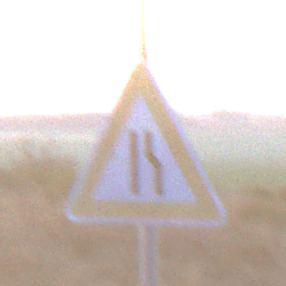
Verkehrszeichen: EinseitigVerengteFahrbahnRechts
Umgebung: Outdoor, Nature
Tageszeit: SunriseSunset
Wetter: Clear
Licht: Natural
Jahreszeit: NotSpecified
Kontrast: LowContrast